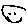
Label: smiley face